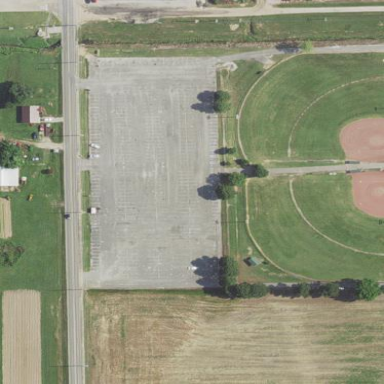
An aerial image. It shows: Baseball pitch for leisure and sports activities.